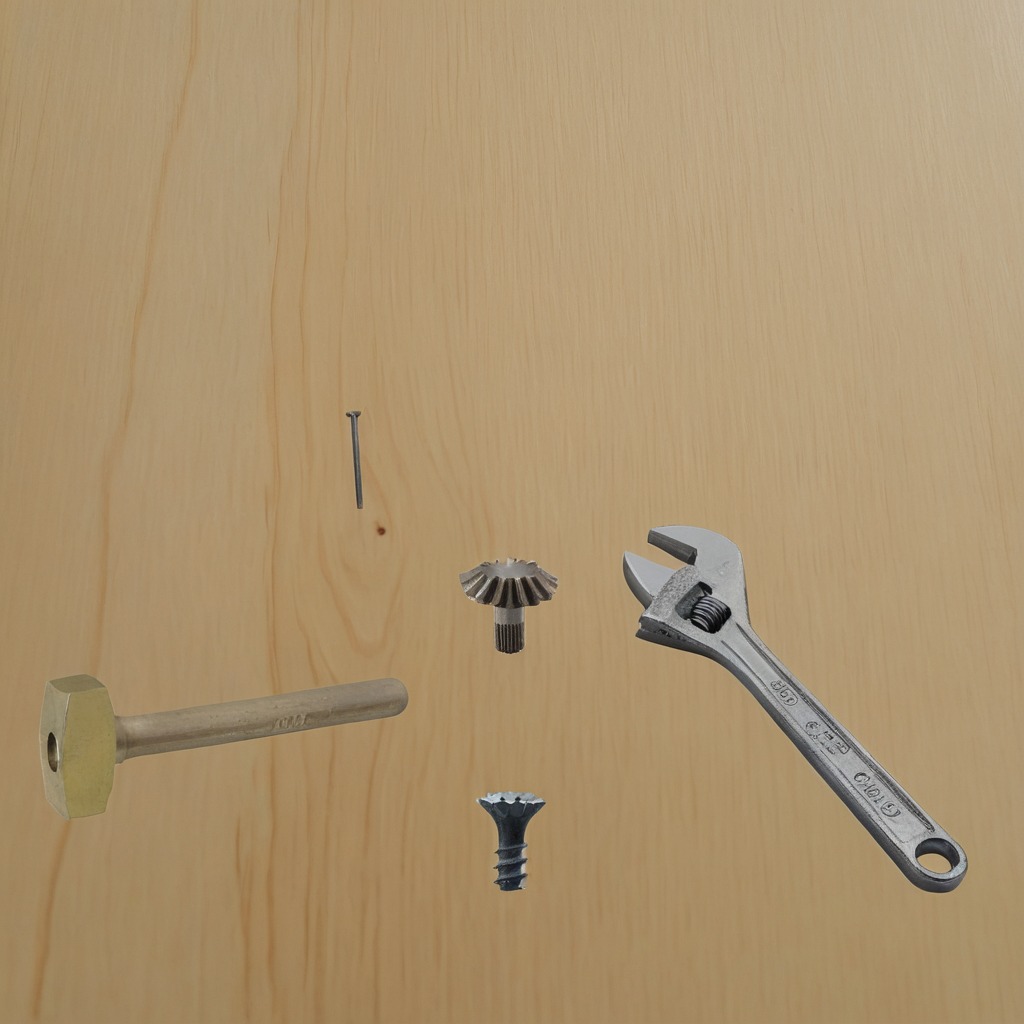
A steel gear with teeth, a metal machine screw, a hammer, an iron nail, and a wrench are lying on the plywood surface.